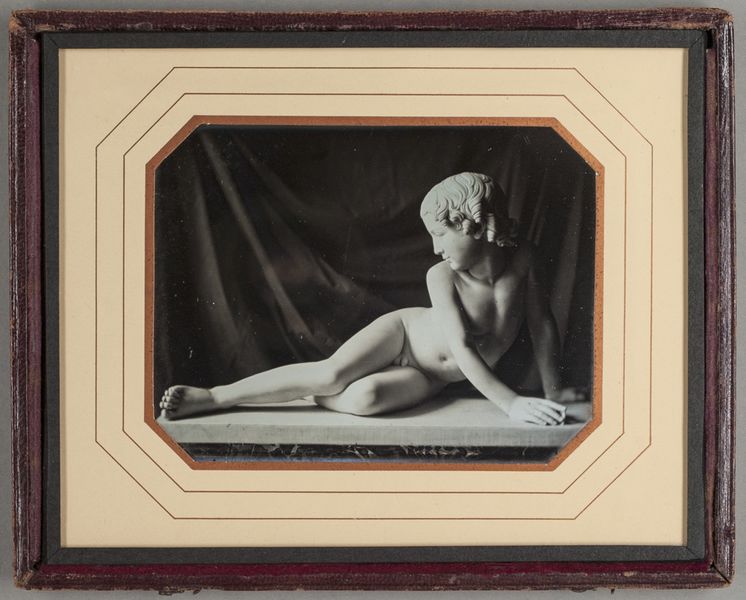
Titel: Marmorfigur 'Liegender Knabe' &#x2013; Vorderansicht
Standort: Hamburg
Institution: Museum für Kunst und Gewerbe Hamburg
Schlagwörter: figur, skulptur, plastik, junge, foto, fotografie, photographie, photo, bildhauerkunst, lichtbild, daguerreotypie, bildwerke, angewandte und bildende kunst, hessische systematik, reproduktionsfotografie, kunstreproduktion, reproduktionsphotographie